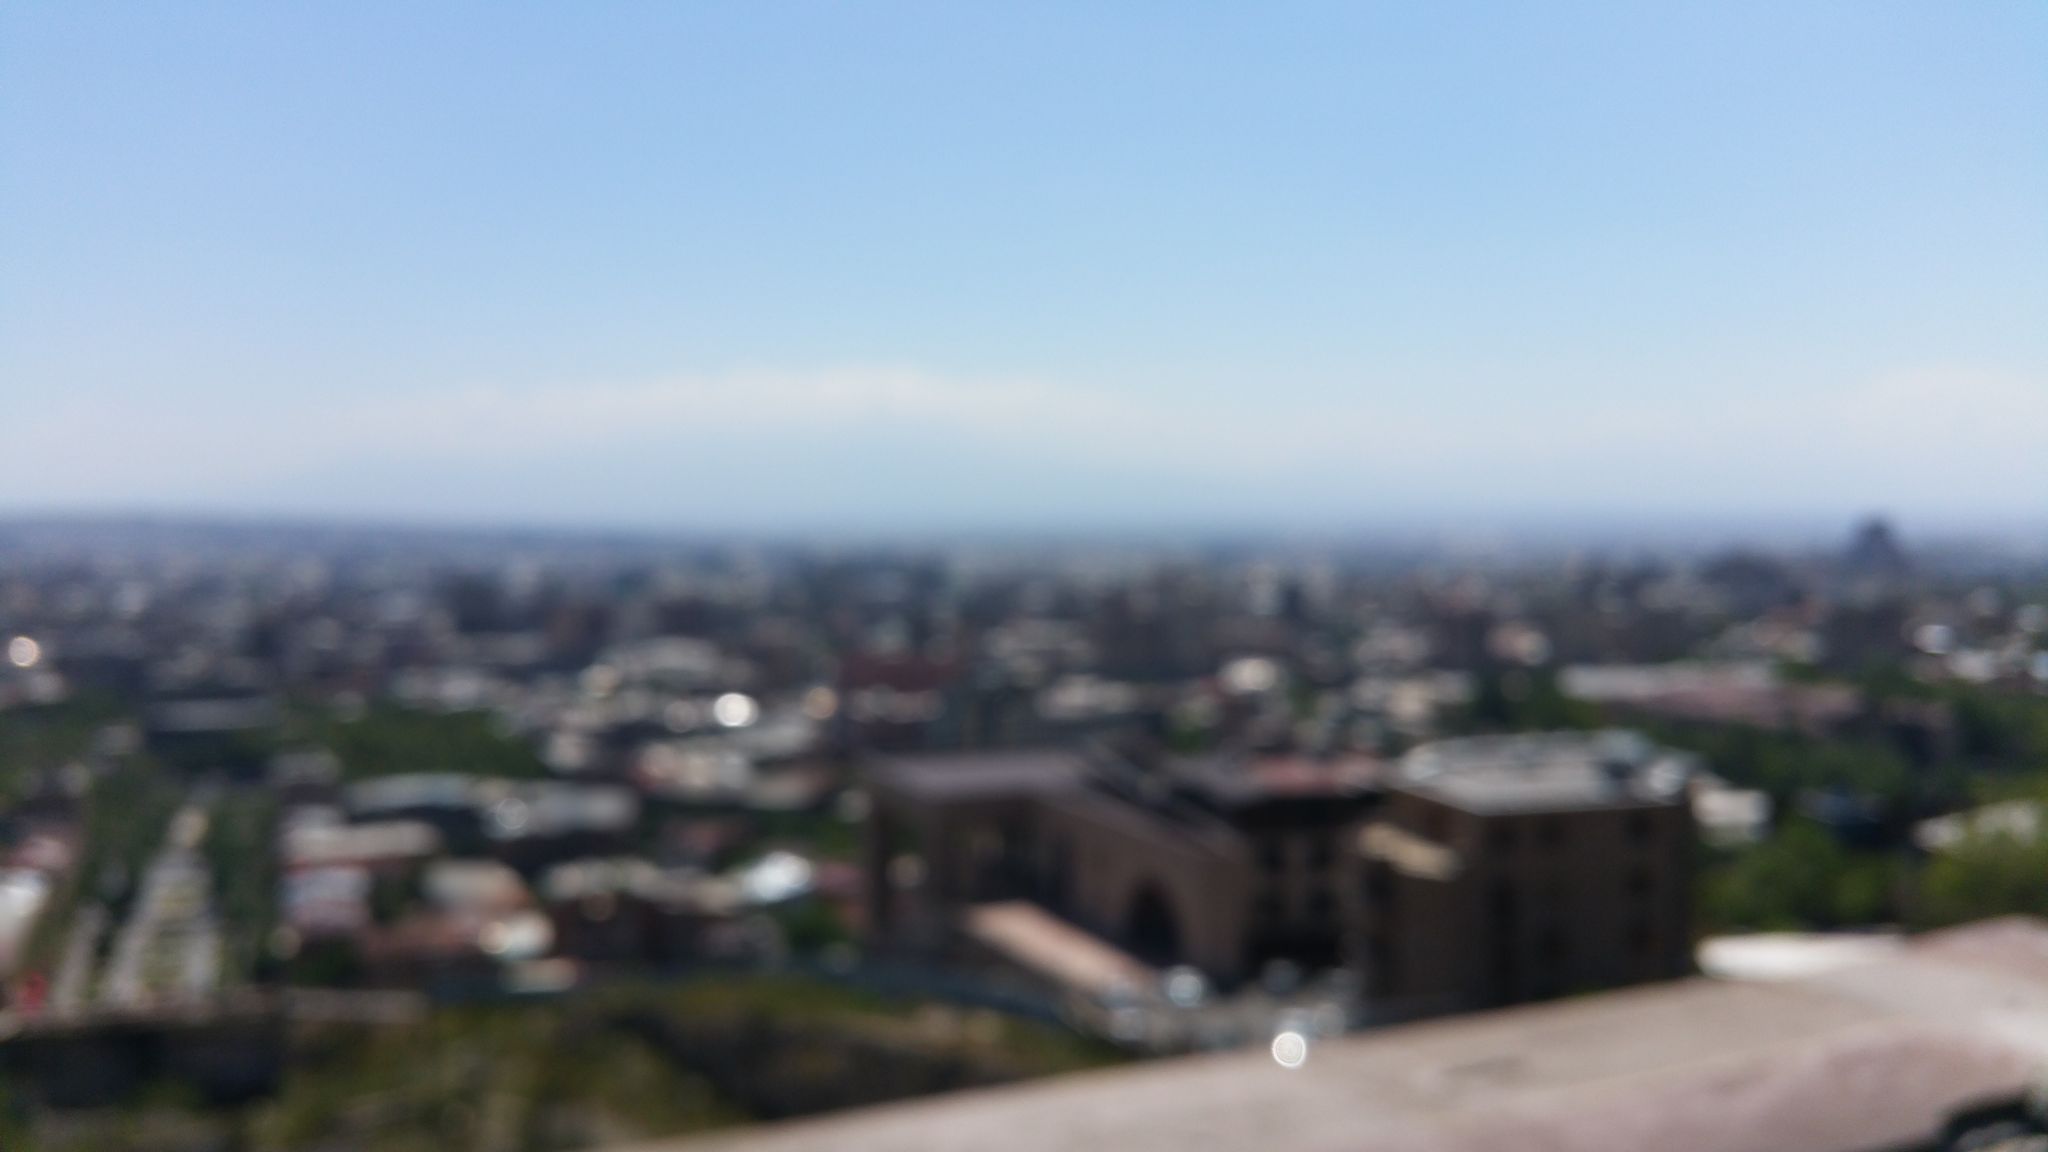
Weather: clear
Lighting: day
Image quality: slightly poor
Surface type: walking surface
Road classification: steps, footway, residential
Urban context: urban centre
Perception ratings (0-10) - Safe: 4.93, Lively: 4.22, Beautiful: 6.34, Boring: 5.55, Depressing: 0.6, Wealthy: 3.83